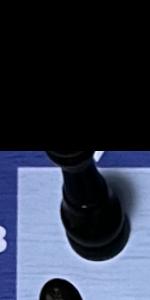
Label: Rook_Black